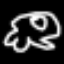
Label: frog